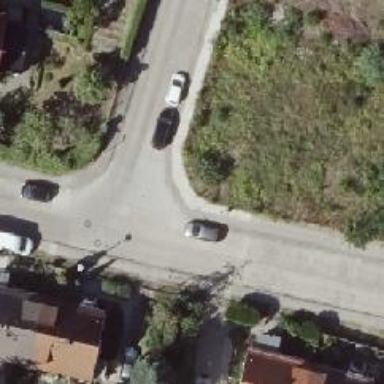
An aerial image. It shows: Residential road with concrete surface. There are separate sidewalks on both sides.